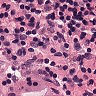
Metastatic tissue present: no